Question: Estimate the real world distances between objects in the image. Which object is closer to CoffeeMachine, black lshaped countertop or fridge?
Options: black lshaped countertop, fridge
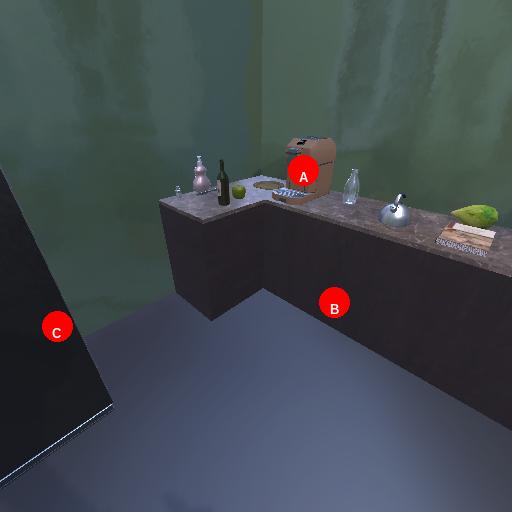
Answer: black lshaped countertop